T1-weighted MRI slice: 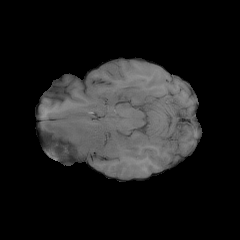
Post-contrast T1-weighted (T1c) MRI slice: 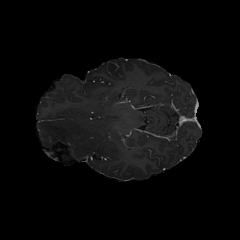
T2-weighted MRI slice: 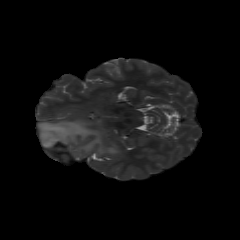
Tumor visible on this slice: yes